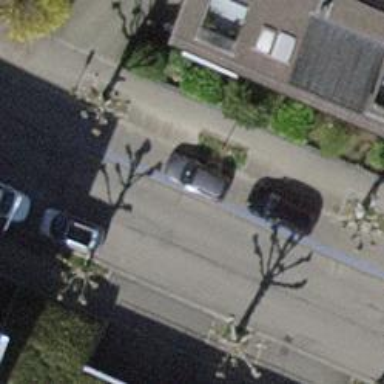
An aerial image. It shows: Avenue of trees.